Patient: sex F, age 76
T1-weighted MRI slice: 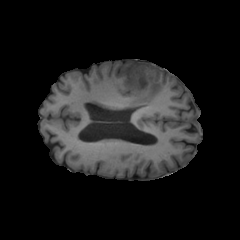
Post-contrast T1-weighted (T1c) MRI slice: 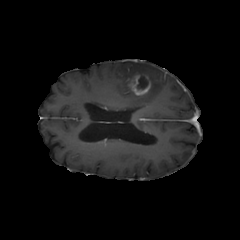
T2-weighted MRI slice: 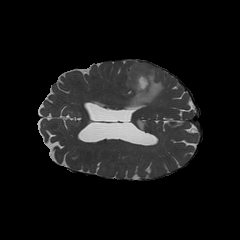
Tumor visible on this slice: yes
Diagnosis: Glioblastoma, IDH-wildtype
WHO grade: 4